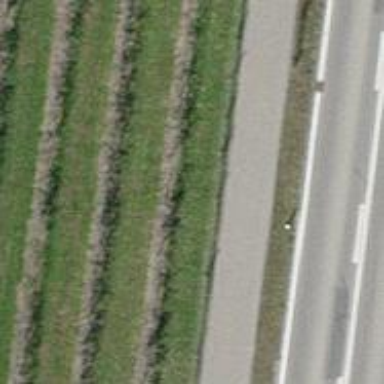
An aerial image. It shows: Cycleway.